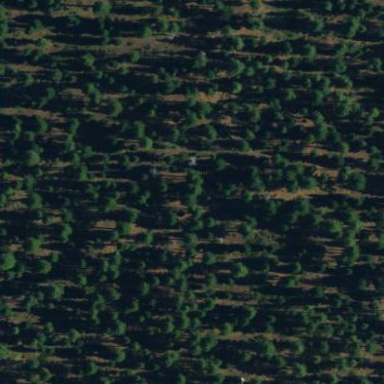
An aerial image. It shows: Forest with evergreen needle-leaved trees.